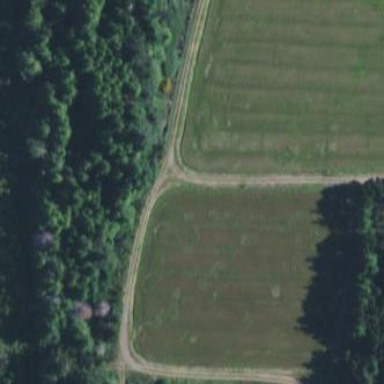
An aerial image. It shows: Farmland with cranberries as the main crop.